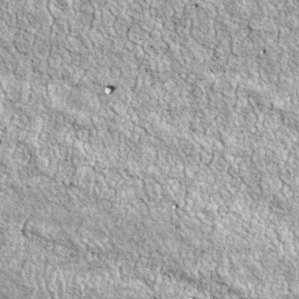
Label: non_frost